Question: Here is the running example
<URL>
It's basically Kendo grid with Angular. Datasource as ObservableArray (this works better than just DataSource).
The problem is that current page is not set, and the footer displays NaN - NaN of 3 items.

How can I fix it?
Thanks
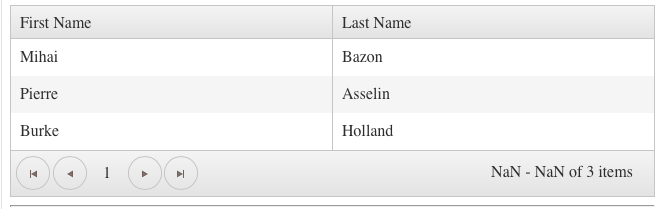
Answer: You have to set the pagesize for the grid
dataSource:
{
data: $scope.people,
pageSize: 10
},